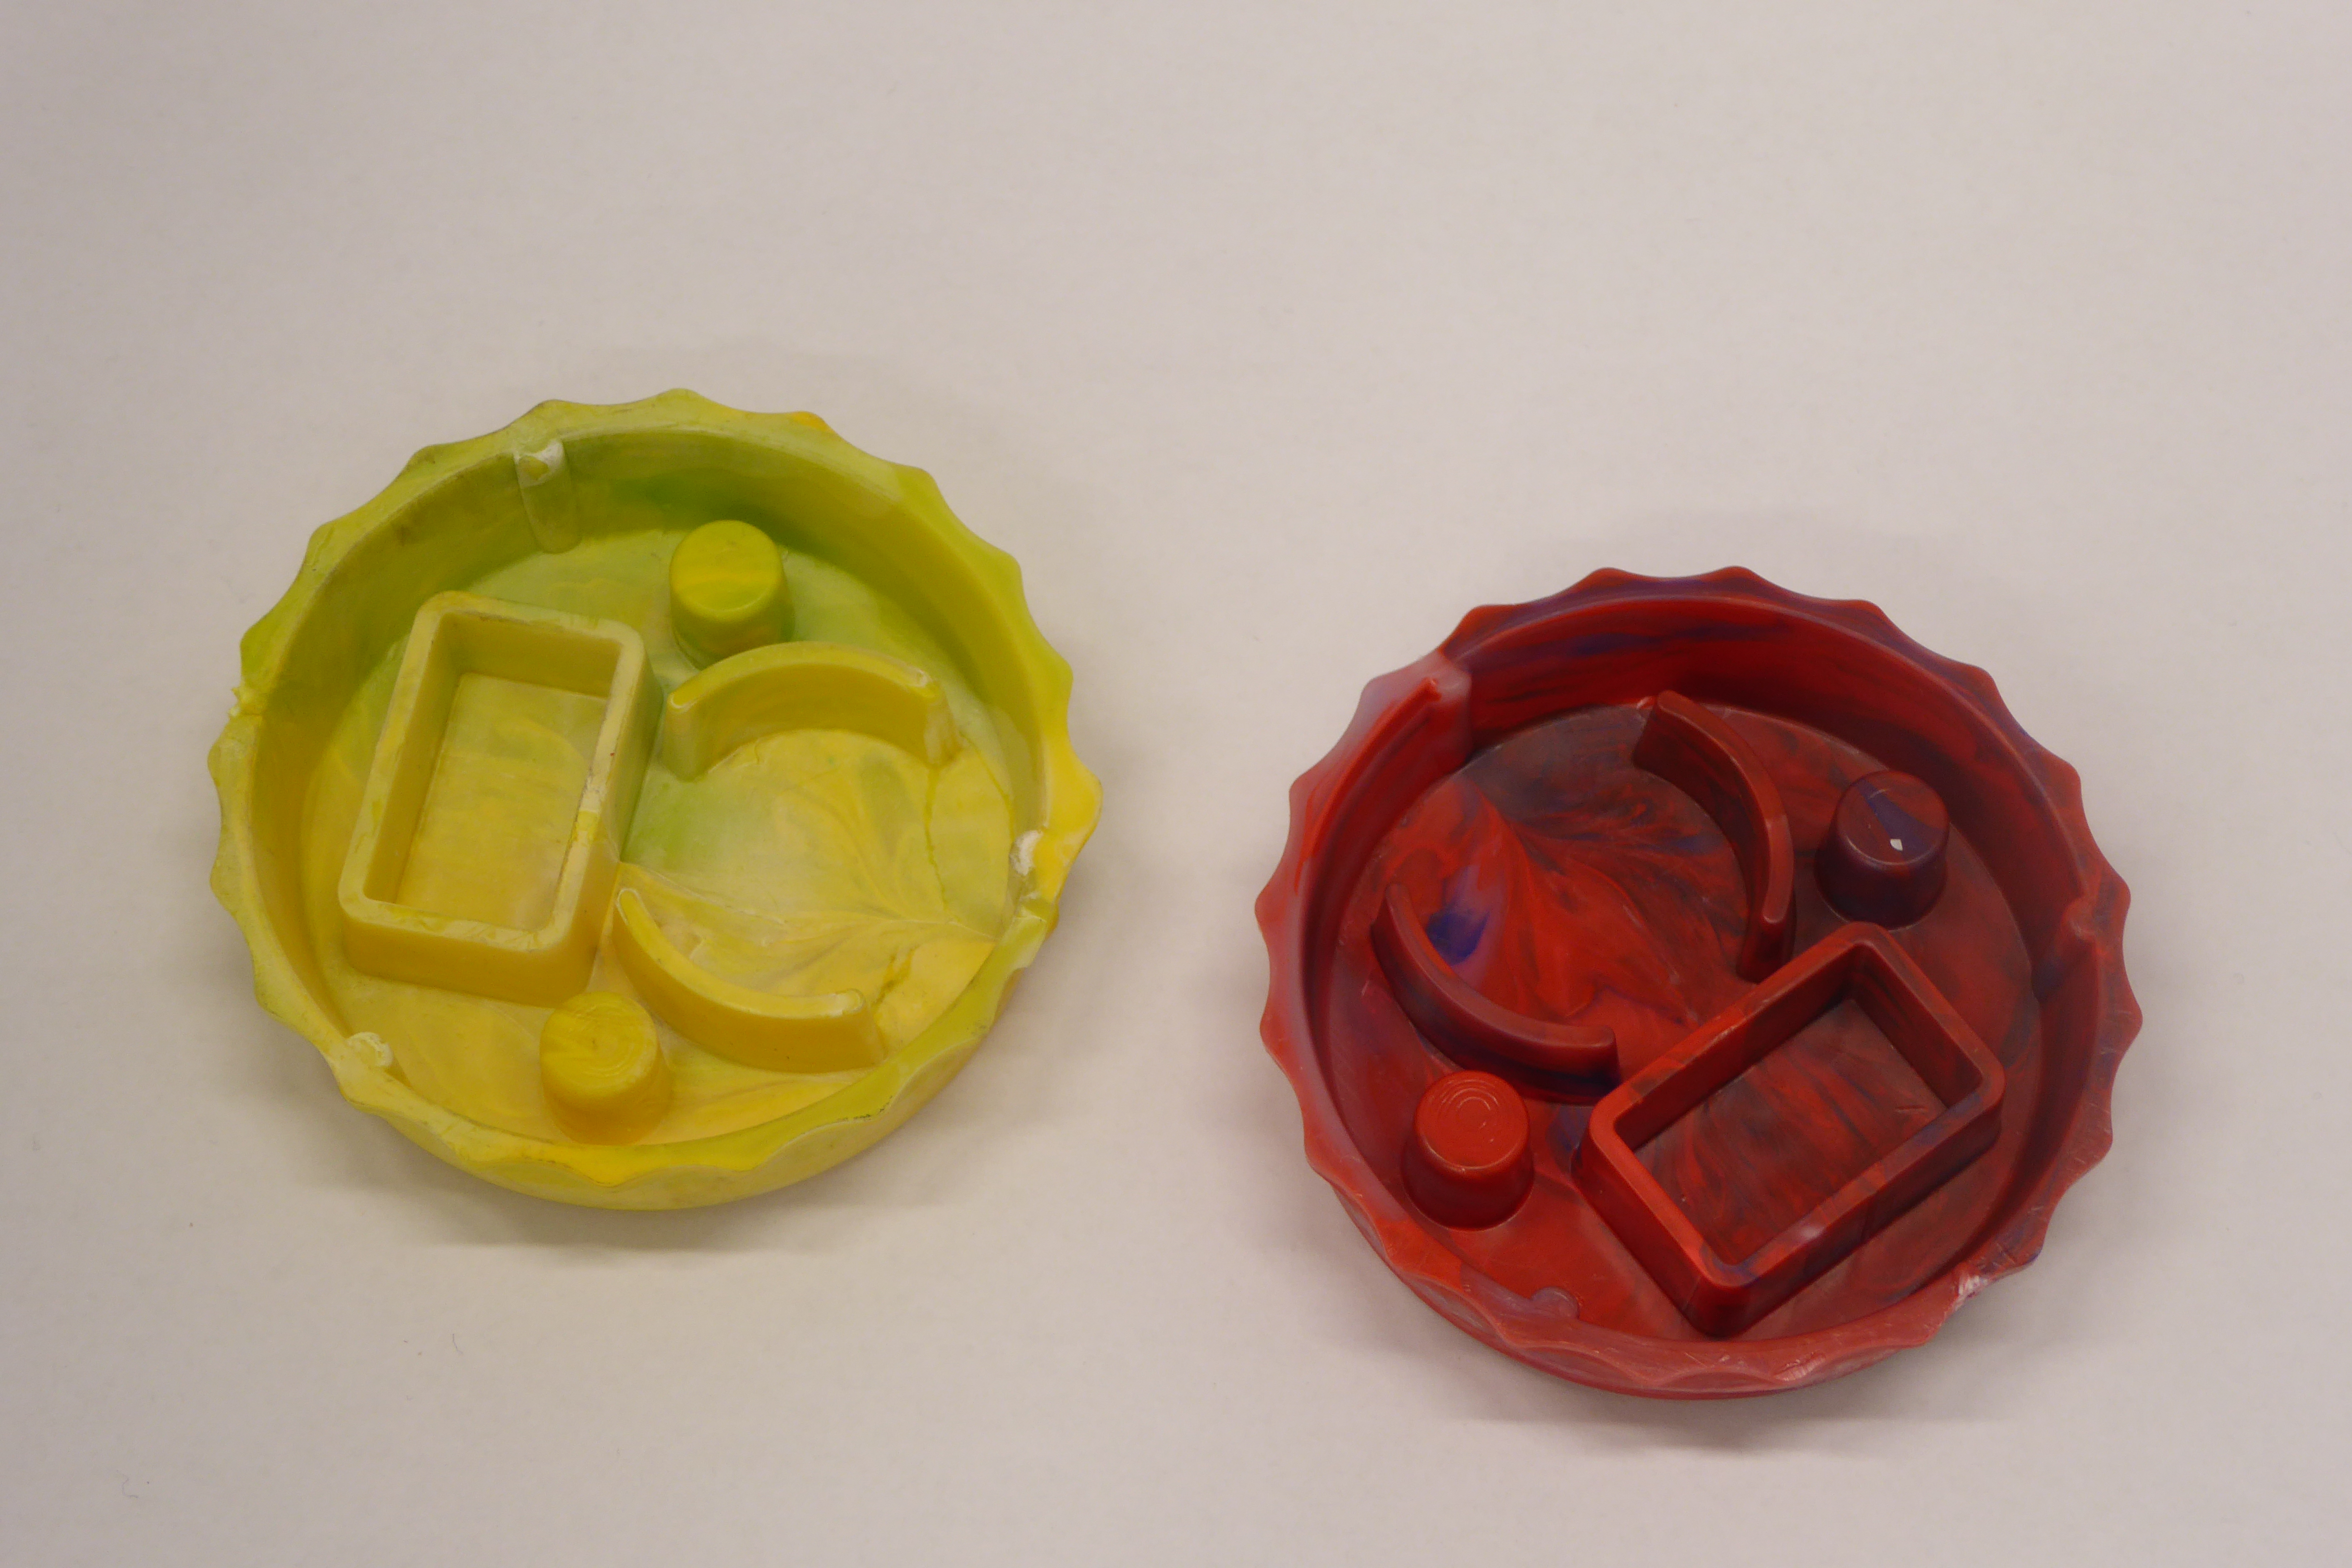
Label: Bottle Opener - Cover